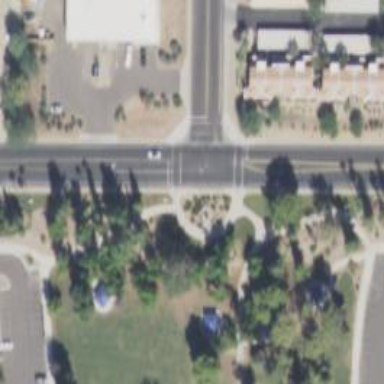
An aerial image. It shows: Solid stop line on the road marking.